Interaction volume radius: 10 \u00c5
Interaction volume height: 20 \u00c5
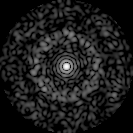
Disorder parameter: 0.8556